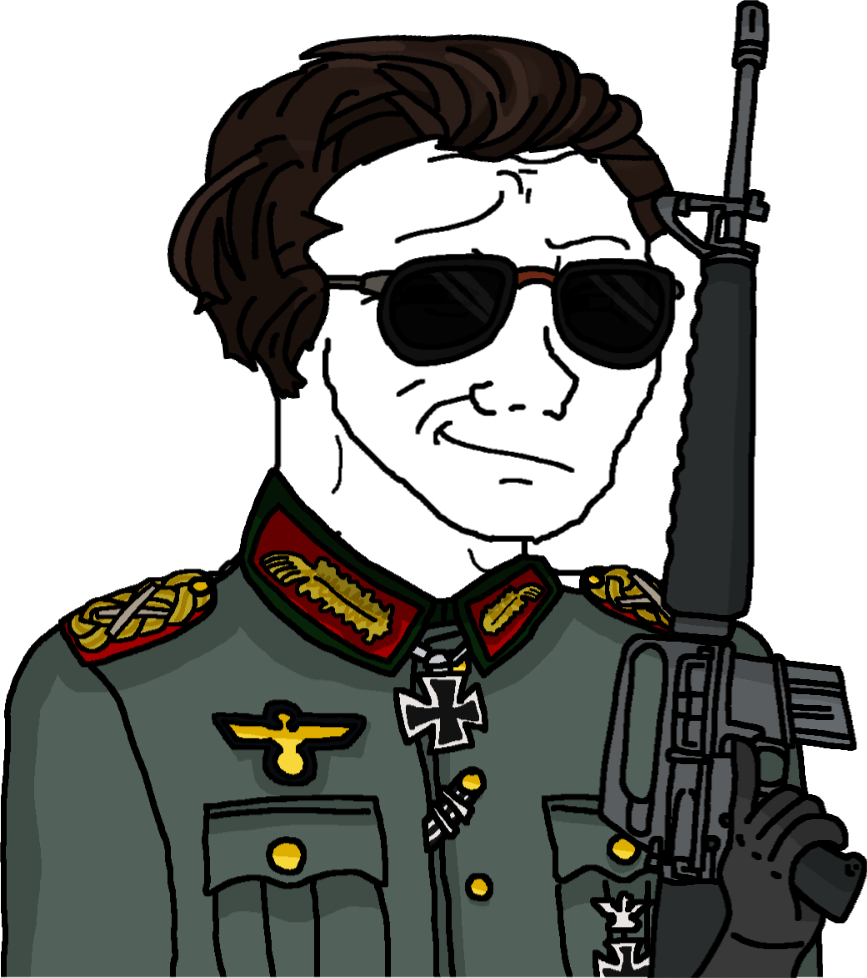
Label: 5_Smugjak